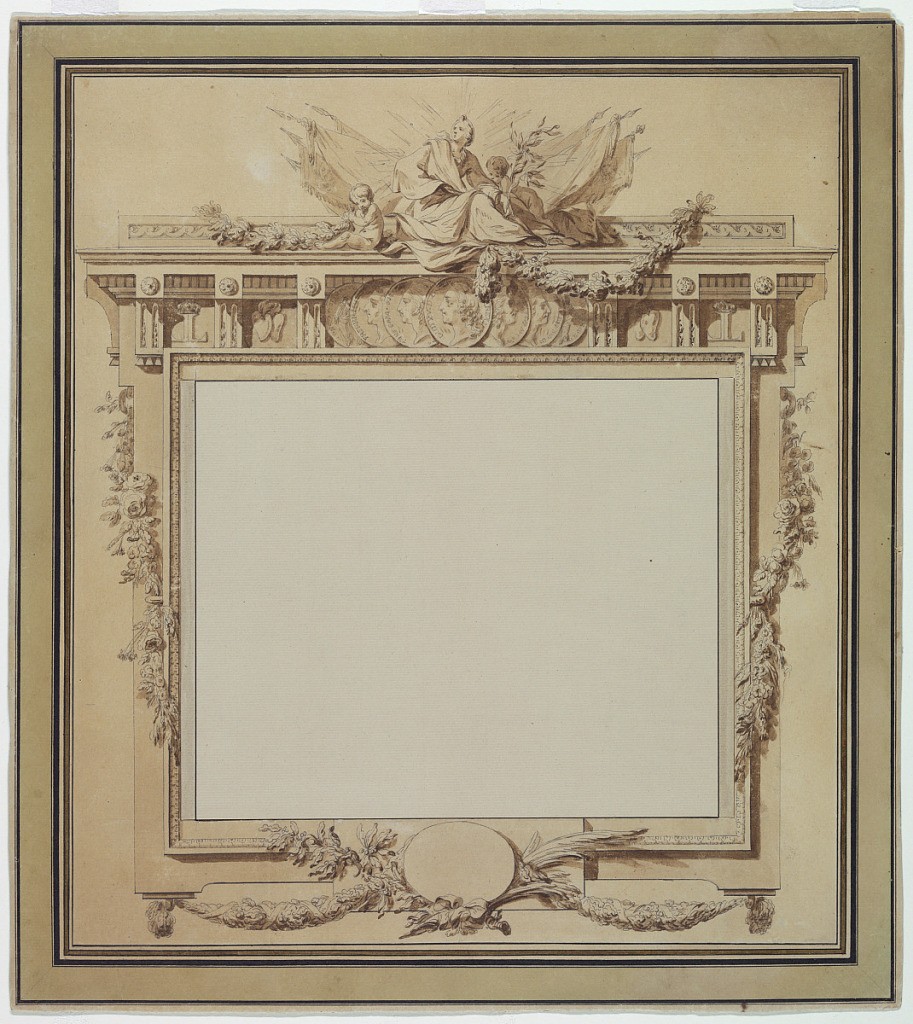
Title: Design for a Framed Print
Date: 1780-1790
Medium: Pen and ink, brush and sepia wash, graphite on paper
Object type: Drawing
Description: A molded frame before a tablet was evidently intended as the inner frame for something printed (but the proportions are not those of a book). The Tablet is topped by a girl with a lily spray seated before rays and a trophy of colors. She is accompanied by two children, one of whom busies himself with a garland. Another garland is suspended by a festoon. Seven medals are shown in the center of the frieze of the entablature. The central one shows the legend: "LUD. XV D.G.F. Rex." The second at left shows a Fredericus. Pairs of burning hearts, crowned monogram L and triglyphs decorate the frieze laterally. Flower garlands are suspended from the sides of the lablet.